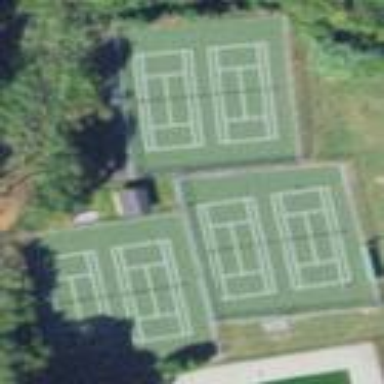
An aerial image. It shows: Asphalt tennis court on pitch.